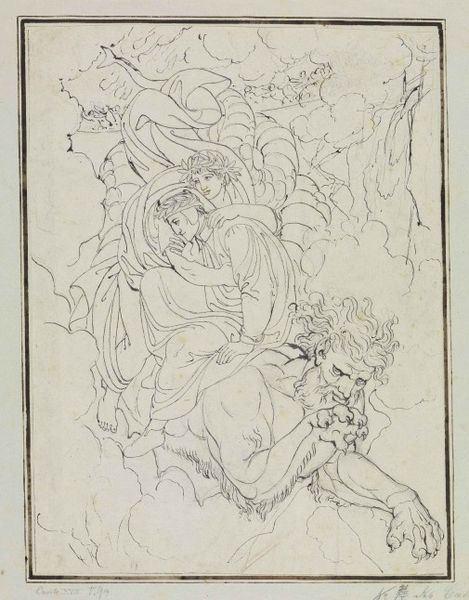
Titel: Dante und Virgil auf dem Rücken Geryons (Dante Inferno, Canto 17, V 94)
Künstler: Joseph Anton Koch
Standort: Karlsruhe
Institution: Staatliche Kunsthalle Karlsruhe
Schlagwörter: himmel, church, crown, embrace, hands, men, people, robes, white, women, arm, black, dress, figures, hair, nose, robe, sitting, woman, print, hand, smoke, angel, angels, classical, cloud, clouds, gods, greek, heaven, hell, man, mythology, roman, sky, tree, sea, water, eyes, feet, drawing, paper, black and white, frame, fur, mouth, bird, etching, hats, line, sketch, tail, beard, birds, devil, fly, flying, myth, couple, pair, pen, smile, wind, happy, love, human, mann, menschen, schwarz, ancient, arms, cape, cloak, laurel, leaves, neck, wreath, design, ink, vertical, foot, engraving, pencil, heavens, draw, lines, cloth, god, goddess, godess, fish, leaf, claws, paw, paws, strong, tale, sleep, linear, dragon, humans, zeus, waterfall, saints, engel, gott, lion, creature, dream, beast, goddesses, strokes, monster, serpent, weiß, löwe, fear, muscles, poet, romans, windy, hug, bare feet, fuseli, power, wild, demon, crowns, mensch, wold, consolation, dante, virgil, inferno, william blake, satan, laurels, 1800, beardsley, bayleaf, vergil, beatrice, mythic, guy, claw, chimera, line drawing, greeks, poseidon, man woman, travelling, pencil drawing, divine comedy, linie, purgatory, pensil, methology, deities, pencile, olive, 'pen, protect, talons, wonder, cloke, wreaths, gos, goot, schwari, creatures, intent, chimaera, merman, muscules, long ahir, hover, young people, goddessess, lore